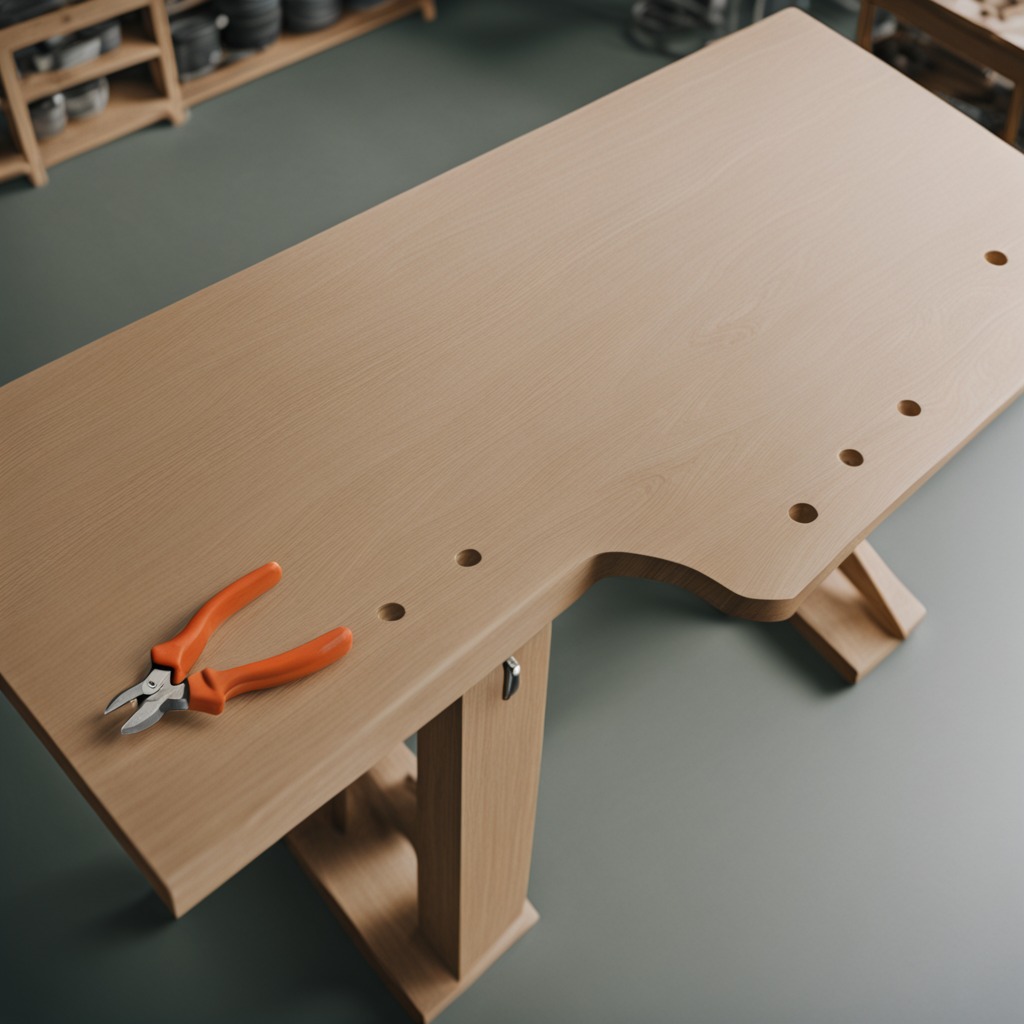
A plier is lying on the workbench inside a coastal fishing gear workshop.